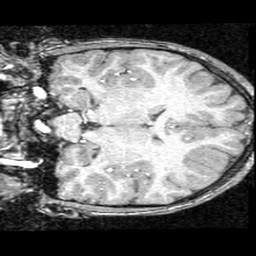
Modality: T1w
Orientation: coronal
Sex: male
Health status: ill
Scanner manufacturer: ge
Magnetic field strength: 1.5 T
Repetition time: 21 s
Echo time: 0.008 s